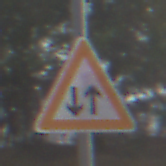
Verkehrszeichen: Gegenverkehr
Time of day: MorningAfternoon
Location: Outdoor (Nature)
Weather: PartlyCloudy
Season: NotSpecified
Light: Natural